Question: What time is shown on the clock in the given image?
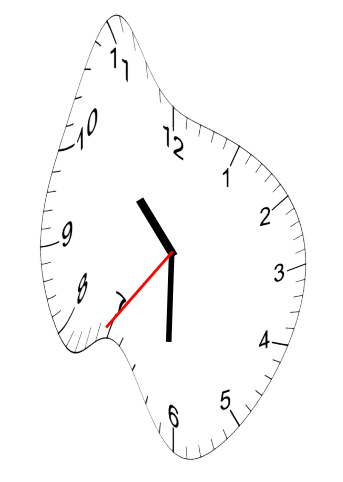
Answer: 10:30:36